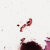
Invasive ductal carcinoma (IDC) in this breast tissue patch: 0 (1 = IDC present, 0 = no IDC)